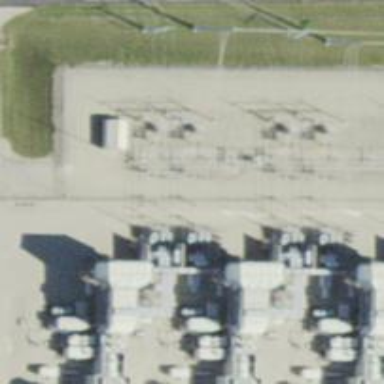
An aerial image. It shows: Switch used for power control.